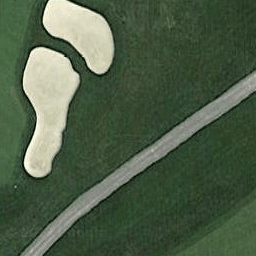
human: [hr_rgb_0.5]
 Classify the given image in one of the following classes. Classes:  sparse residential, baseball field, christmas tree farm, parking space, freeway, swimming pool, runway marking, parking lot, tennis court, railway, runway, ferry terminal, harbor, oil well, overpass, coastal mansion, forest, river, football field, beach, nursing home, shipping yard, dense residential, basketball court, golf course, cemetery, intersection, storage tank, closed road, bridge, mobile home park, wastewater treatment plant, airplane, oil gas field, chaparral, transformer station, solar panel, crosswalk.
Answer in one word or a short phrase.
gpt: golf course